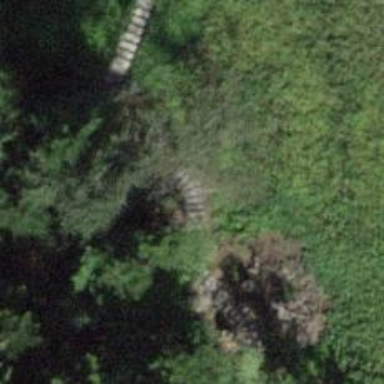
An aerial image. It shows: Road with steps.